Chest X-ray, AP view. Patient: 61 years old, sex M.
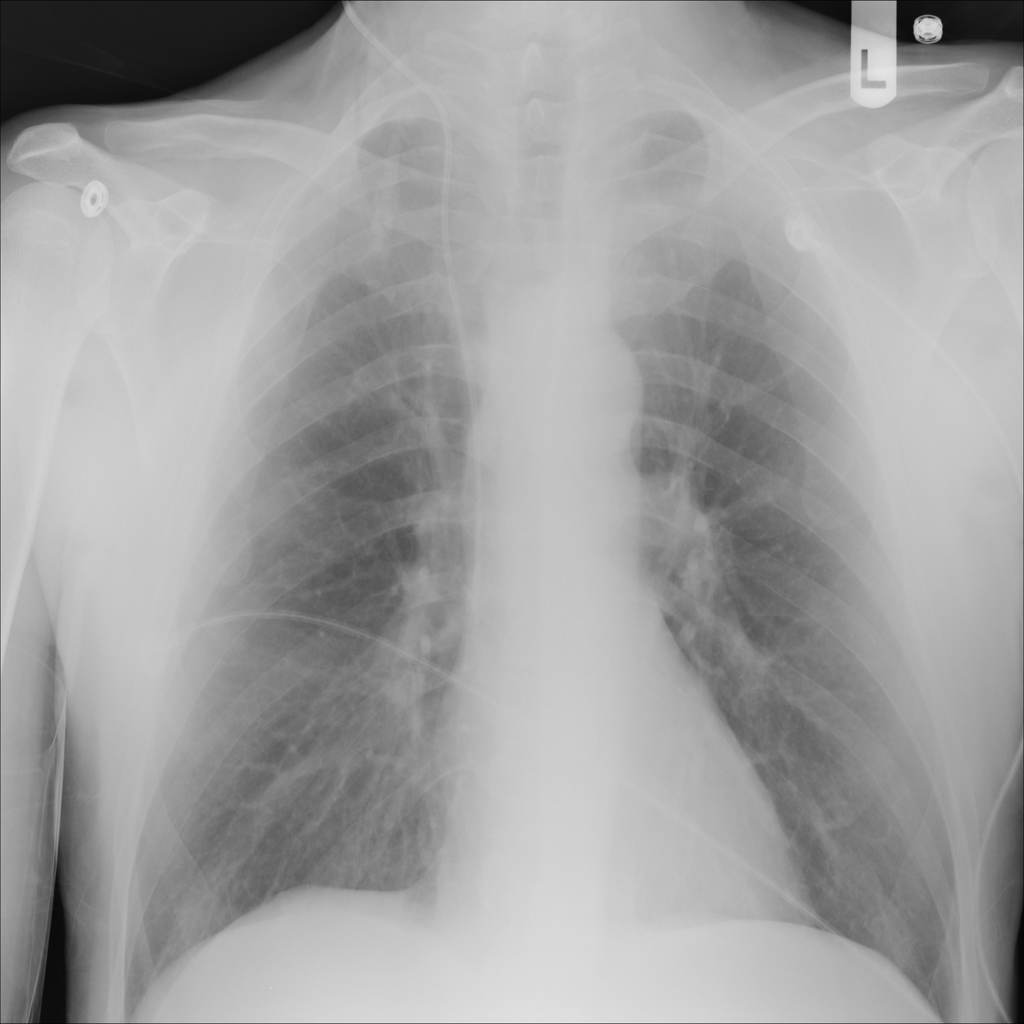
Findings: No Finding